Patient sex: M
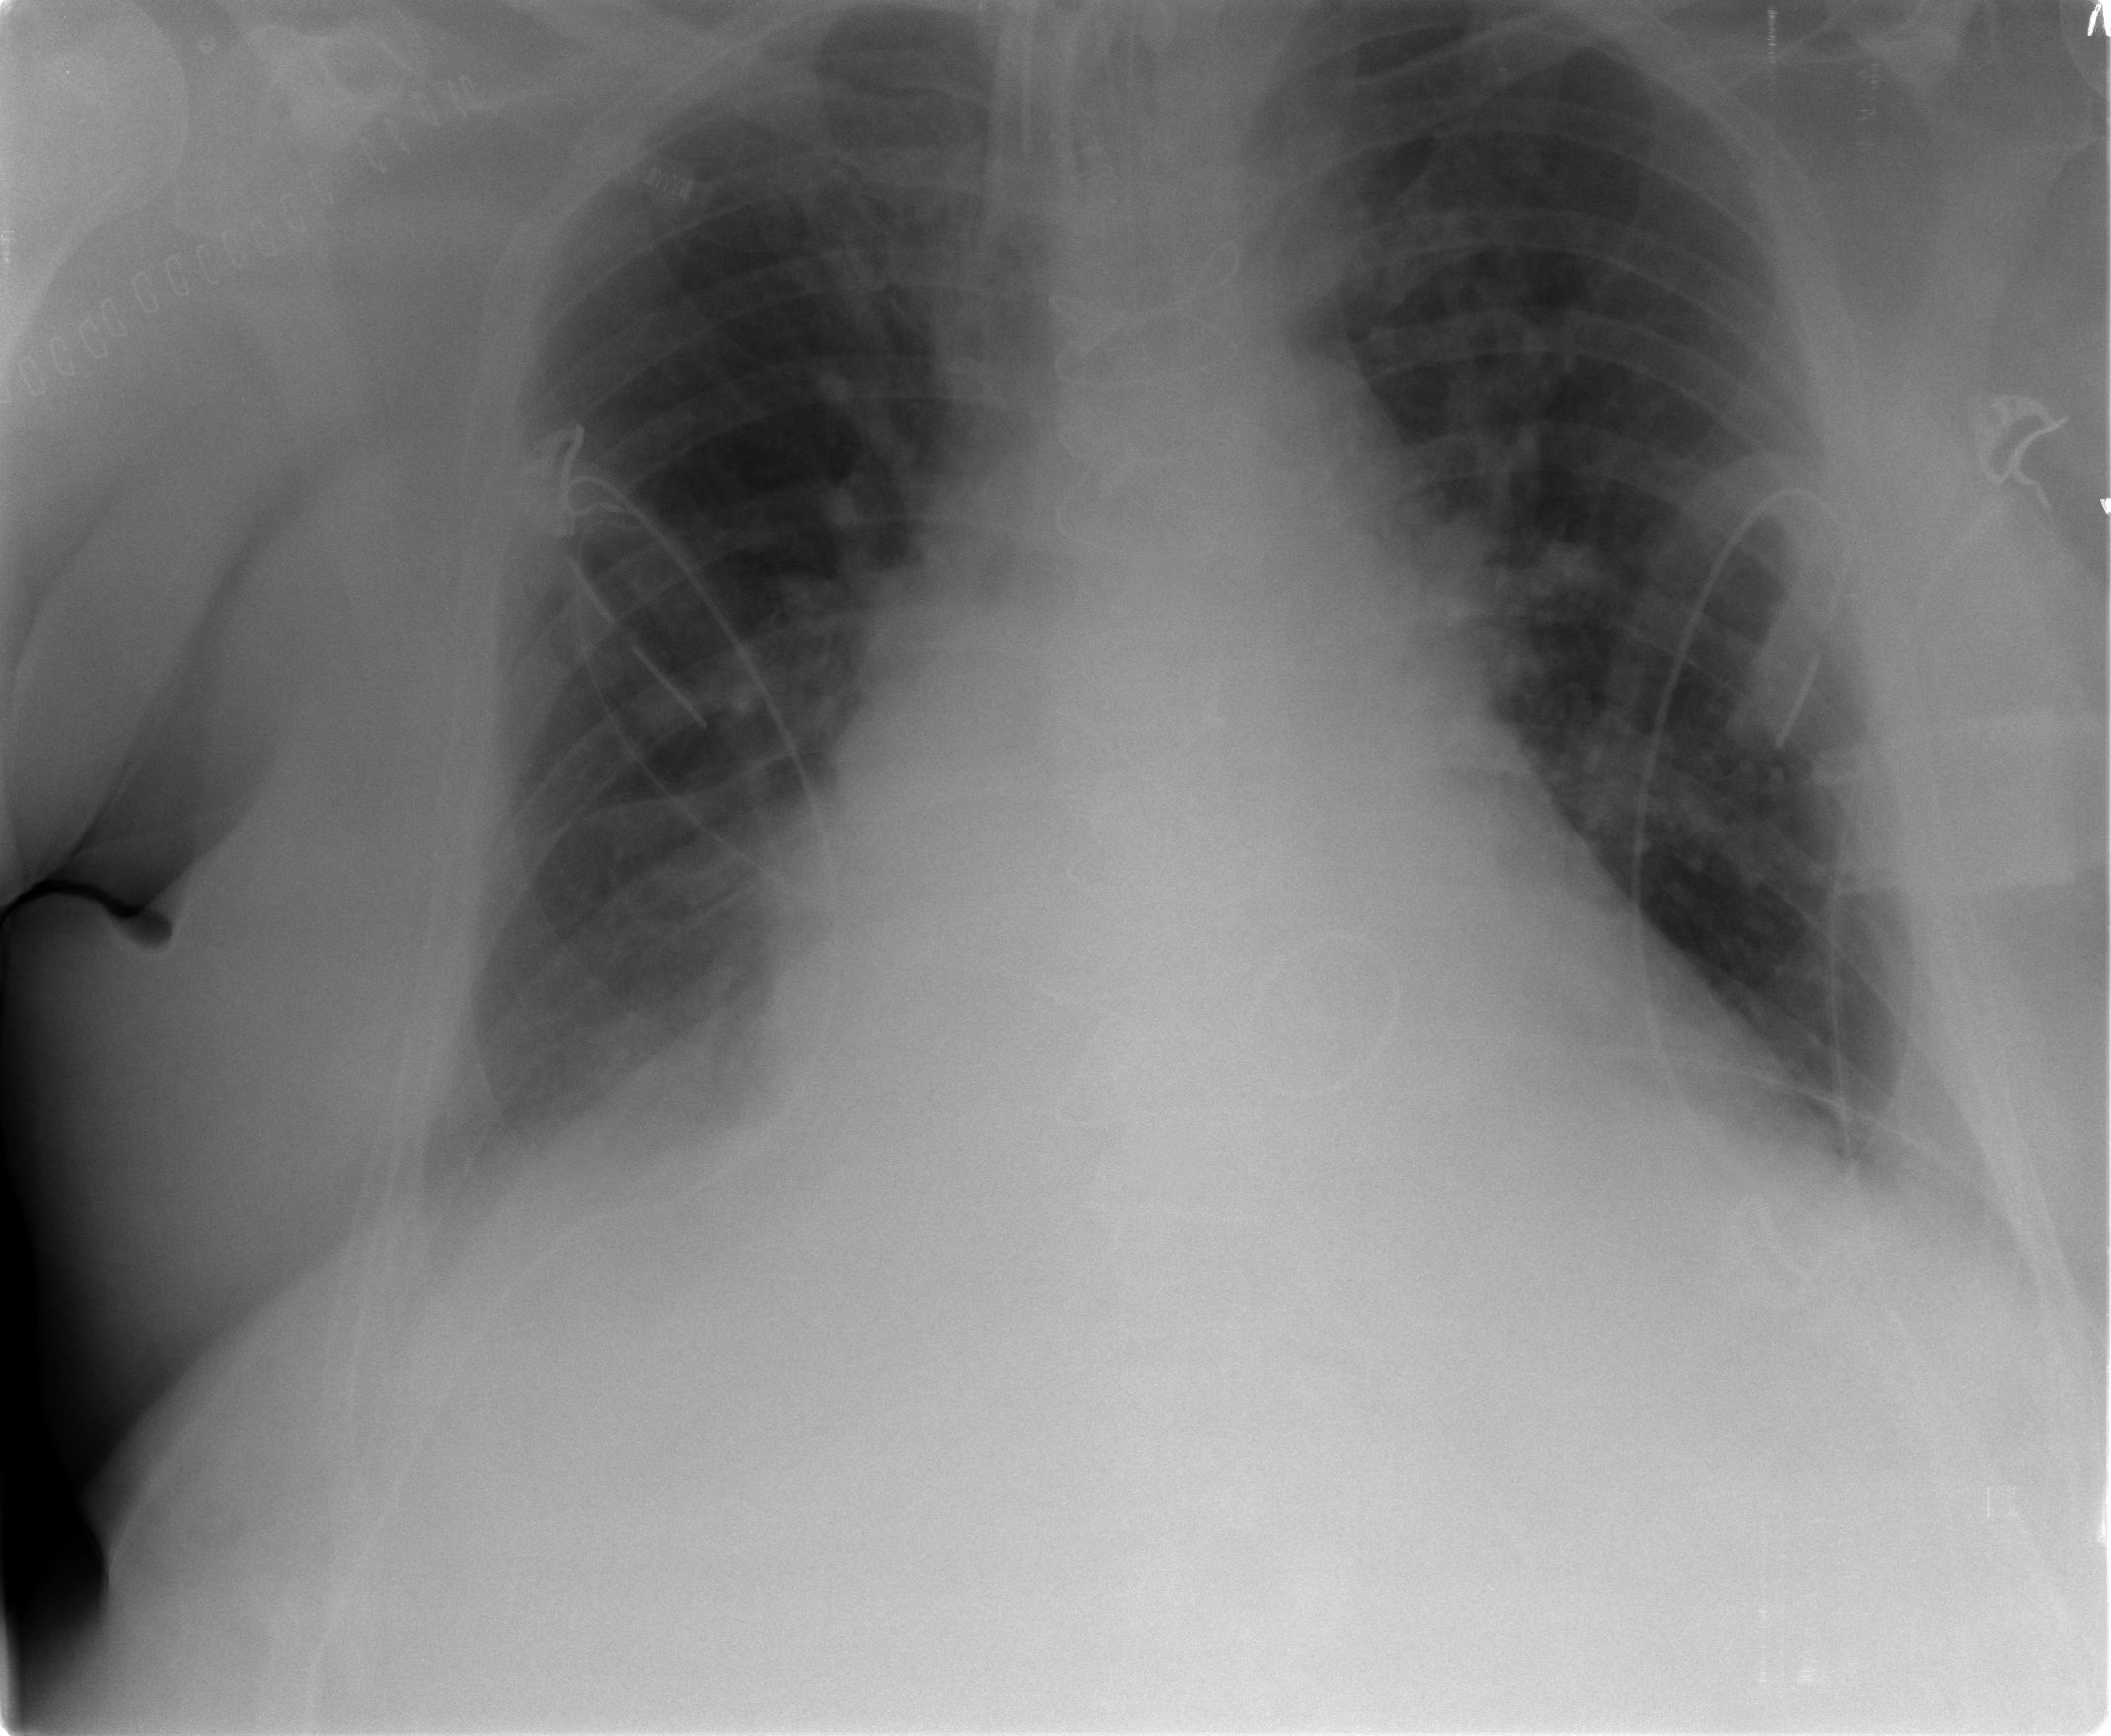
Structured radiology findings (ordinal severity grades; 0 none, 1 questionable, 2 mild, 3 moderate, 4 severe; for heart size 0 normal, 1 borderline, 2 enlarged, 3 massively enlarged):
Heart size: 2
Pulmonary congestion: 2
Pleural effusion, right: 1
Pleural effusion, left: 1
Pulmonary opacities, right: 0
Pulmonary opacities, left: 0
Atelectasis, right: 0
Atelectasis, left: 0